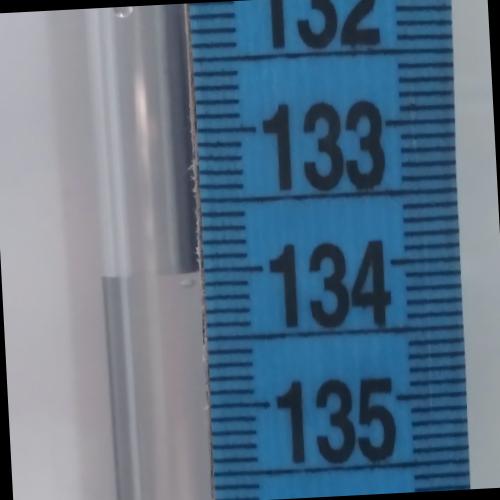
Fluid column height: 134.0 cm